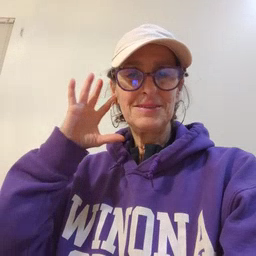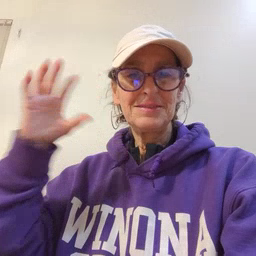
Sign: loud